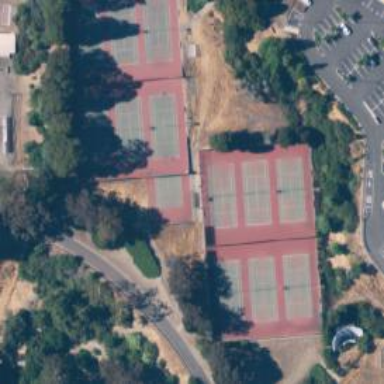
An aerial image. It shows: Tennis court on pitch.